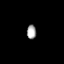
Tissue: prostate
Cell type: Fibroblasts
Senescence score: 0.7286
Nuclear area (px): 128
Mean DAPI intensity: 166.492